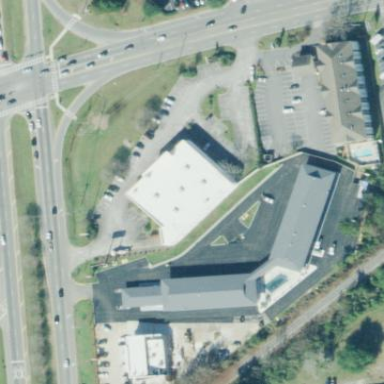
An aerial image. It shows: Building.